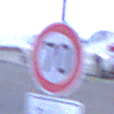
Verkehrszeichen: Geschwindigkeit70
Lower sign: Entfernungsangaben2
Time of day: SunriseSunset
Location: Outdoor (Urban)
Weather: Overcast
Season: NotSpecified
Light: Natural